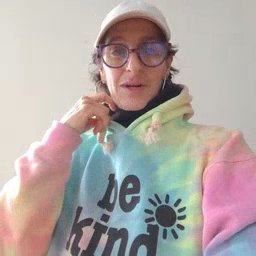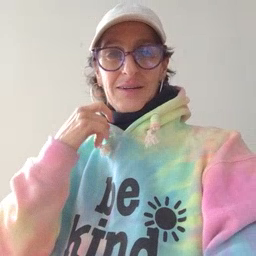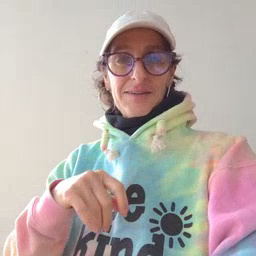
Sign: dry